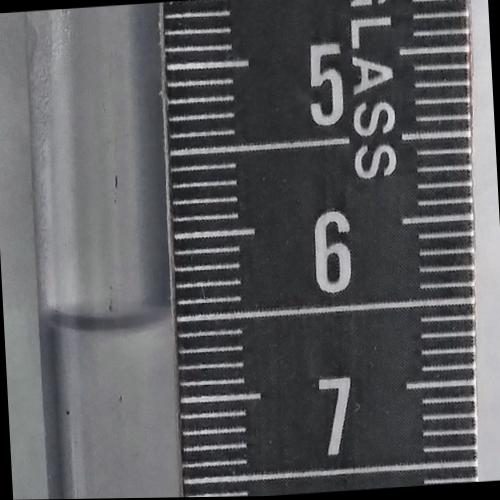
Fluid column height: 6.5 cm